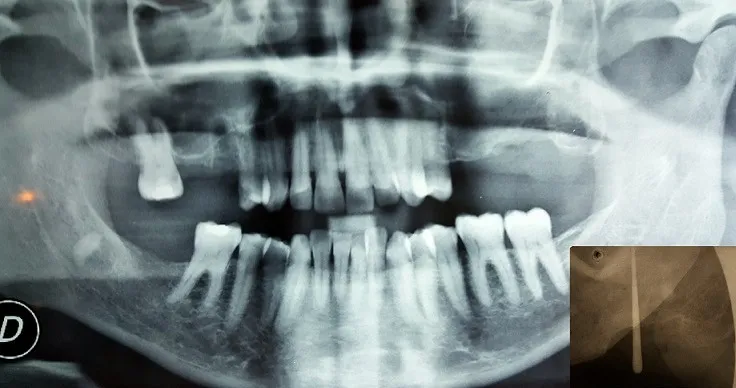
Panoramic x-ray showing an osseous defect in the left upper molar region. The Fistulography bellow confirmed the oroantral communication.
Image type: radiology (x_ray)